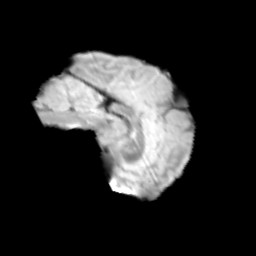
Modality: T2w
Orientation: sagittal
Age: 13
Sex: male
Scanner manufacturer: siemens
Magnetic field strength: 3 T
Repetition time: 3.8 s
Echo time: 0.07 s